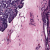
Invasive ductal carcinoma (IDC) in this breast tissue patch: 0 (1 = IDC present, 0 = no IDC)